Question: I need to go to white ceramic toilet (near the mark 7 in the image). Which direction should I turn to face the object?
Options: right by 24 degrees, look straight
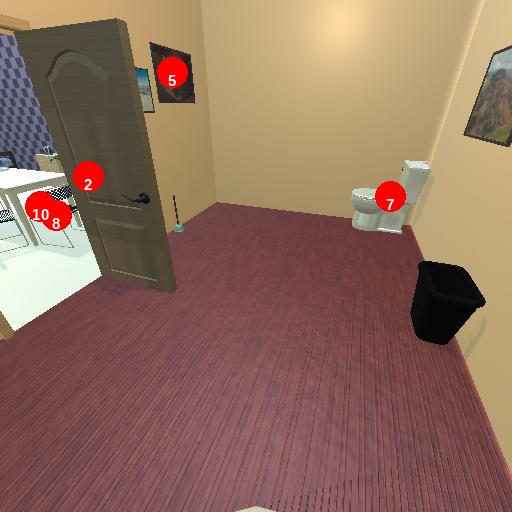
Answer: right by 24 degrees